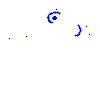
Particle: kaon